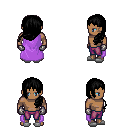
a pixel art fantasy rpg character, male body template, human, dark skin, lavender cape, magenta pants, black left-swept hairstyle, metal gloves, white slippers, four views (front, back, left, right), 2x2 character sprite sheet, small pixel art, hard edges, no anti-aliasing